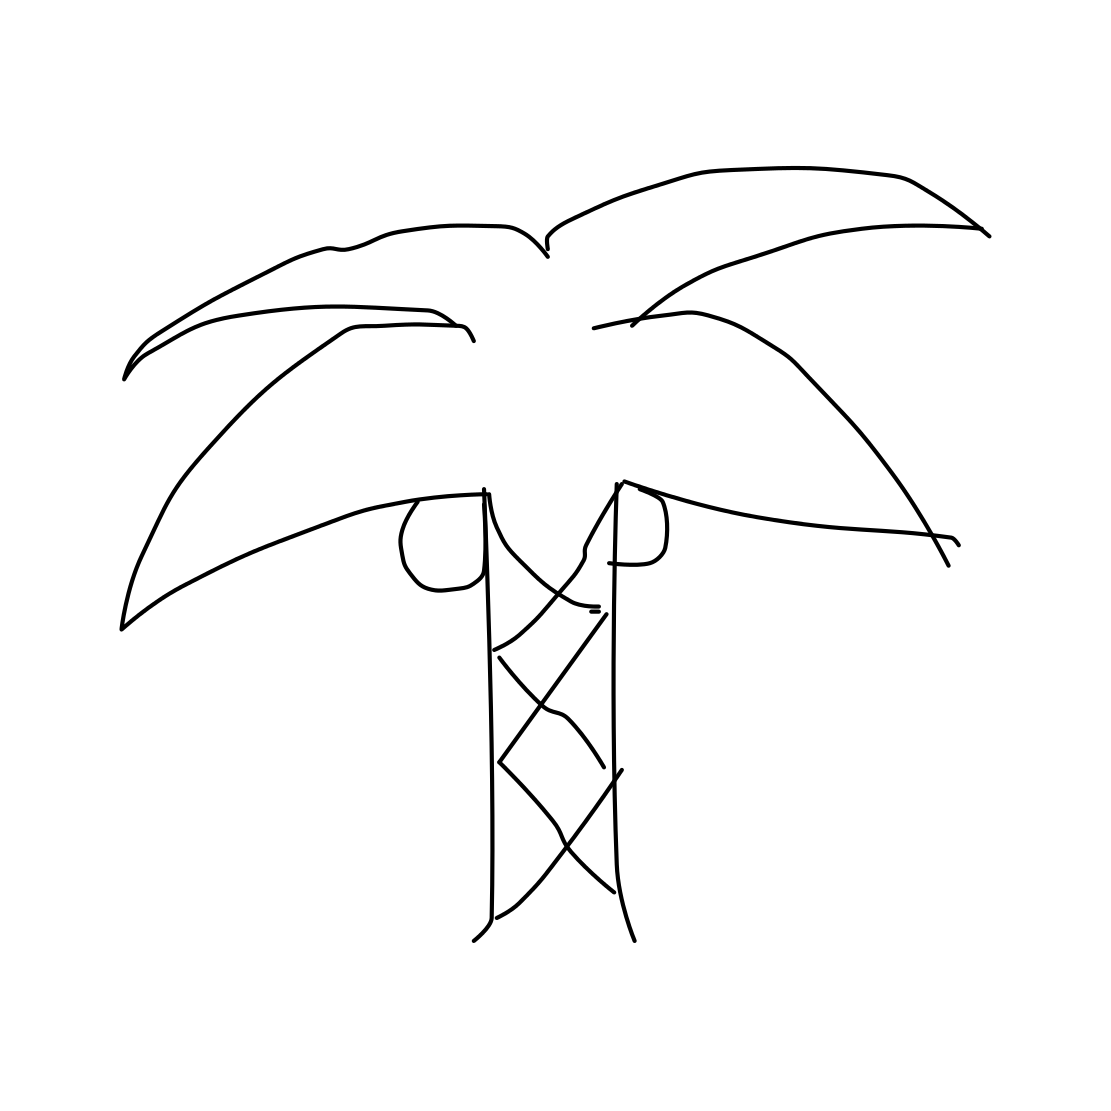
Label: palm tree